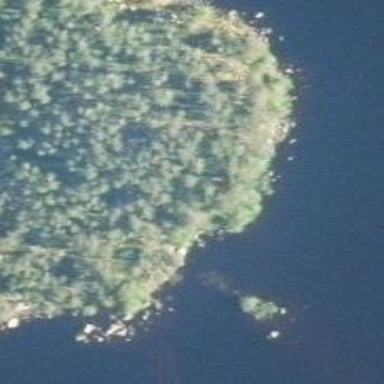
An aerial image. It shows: Islet.